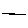
Label: line